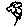
Label: flower